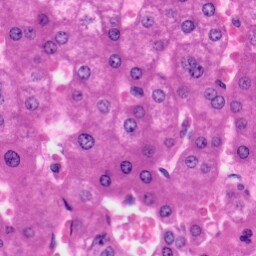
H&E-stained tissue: Liver